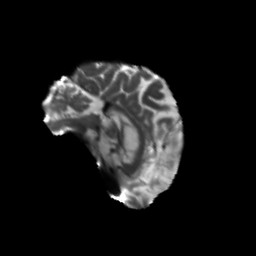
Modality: T2w
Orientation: sagittal
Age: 68
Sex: female
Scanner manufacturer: siemens
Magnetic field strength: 3 T
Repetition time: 5.47 s
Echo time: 0.0854 s